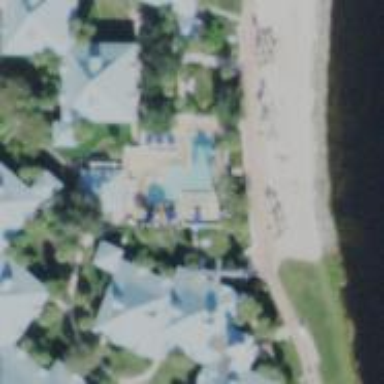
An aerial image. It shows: Swimming pool located in leisure land.